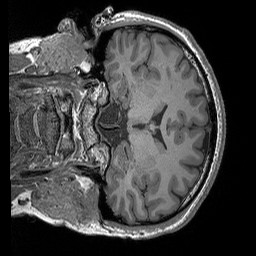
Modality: T1w
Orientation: coronal
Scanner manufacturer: siemens
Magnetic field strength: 3 T
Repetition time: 2.3 s
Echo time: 0.00298 s